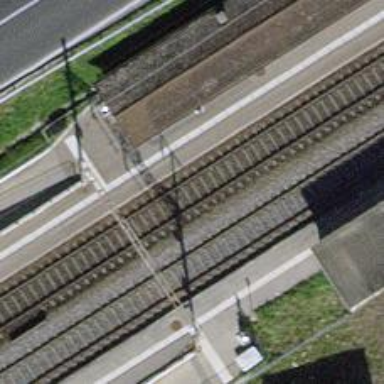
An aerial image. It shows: Railway stop with public transport stop position.